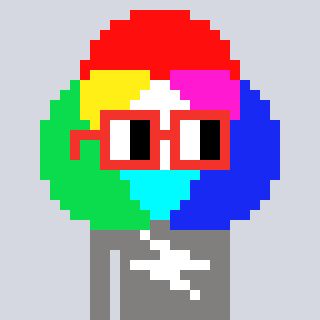
a pixel art character with square red glasses, a color circle-shaped head and a bluegrey-colored body on a cool background